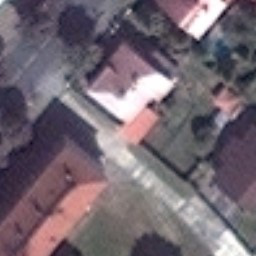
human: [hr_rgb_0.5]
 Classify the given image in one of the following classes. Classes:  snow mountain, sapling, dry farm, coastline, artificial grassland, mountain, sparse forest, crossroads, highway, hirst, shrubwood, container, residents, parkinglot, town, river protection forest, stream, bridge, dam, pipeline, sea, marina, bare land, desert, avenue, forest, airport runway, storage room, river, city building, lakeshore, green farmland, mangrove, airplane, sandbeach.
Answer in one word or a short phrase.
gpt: residents